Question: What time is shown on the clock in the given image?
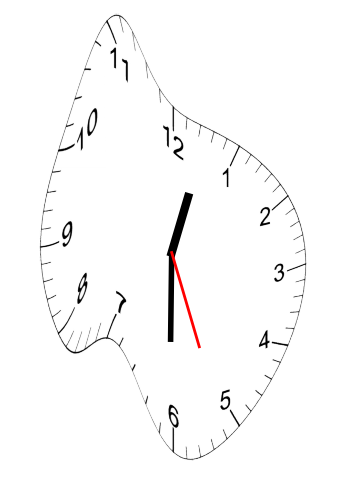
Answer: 12:30:26